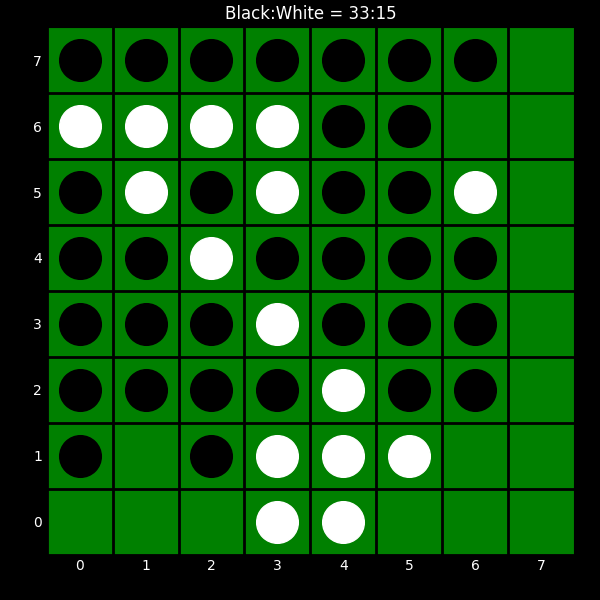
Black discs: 33
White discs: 15